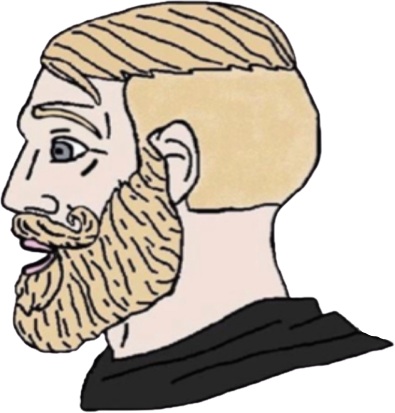
Label: 4_Yes_Chad